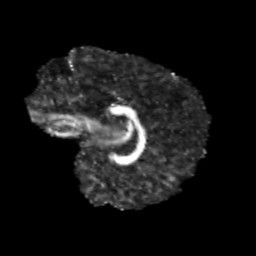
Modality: FA
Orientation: sagittal
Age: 13
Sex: male
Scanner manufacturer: siemens
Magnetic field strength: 3 T
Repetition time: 3.8 s
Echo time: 0.07 s